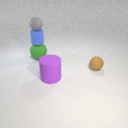
large green rubber sphere below small gray rubber sphere